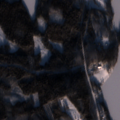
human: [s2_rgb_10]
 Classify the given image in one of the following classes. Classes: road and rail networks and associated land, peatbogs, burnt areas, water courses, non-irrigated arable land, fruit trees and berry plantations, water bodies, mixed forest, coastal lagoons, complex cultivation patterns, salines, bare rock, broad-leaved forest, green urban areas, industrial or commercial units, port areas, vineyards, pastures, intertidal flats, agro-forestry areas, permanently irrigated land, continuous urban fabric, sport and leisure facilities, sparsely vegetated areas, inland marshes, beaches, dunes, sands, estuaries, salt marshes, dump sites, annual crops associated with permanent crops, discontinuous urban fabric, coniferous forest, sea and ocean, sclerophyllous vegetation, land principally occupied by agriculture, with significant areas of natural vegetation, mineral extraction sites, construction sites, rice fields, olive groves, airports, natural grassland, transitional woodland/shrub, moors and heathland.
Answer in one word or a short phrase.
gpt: broad-leaved forest, coniferous forest, mixed forest, transitional woodland/shrub, water bodies